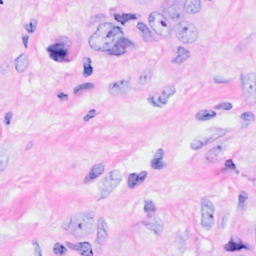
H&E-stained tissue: Breast